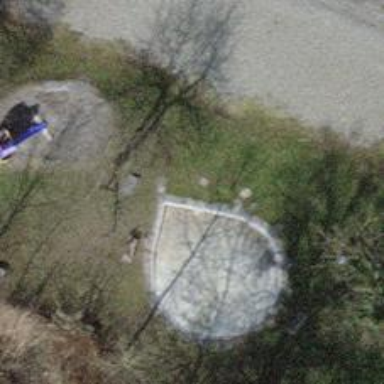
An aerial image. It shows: Brown bench in the vicinity.